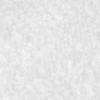
Label: no_change